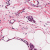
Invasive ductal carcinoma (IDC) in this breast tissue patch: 0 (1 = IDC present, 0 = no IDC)